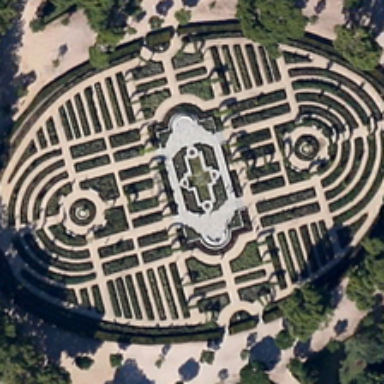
This an oval public square with some trees .